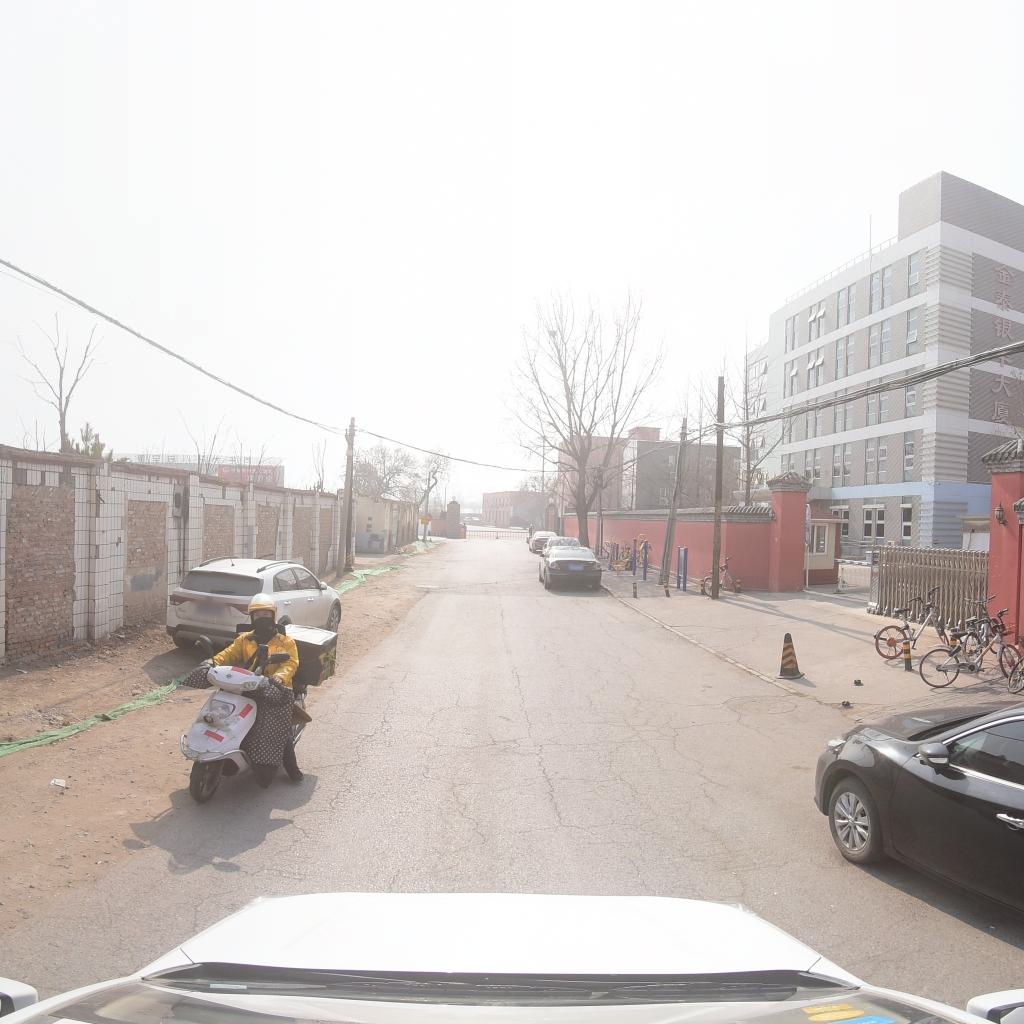
Region: Fengtai
Road damage annotations: alligator crack, manhole cover